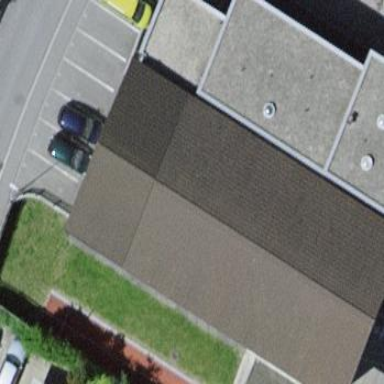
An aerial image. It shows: School building.